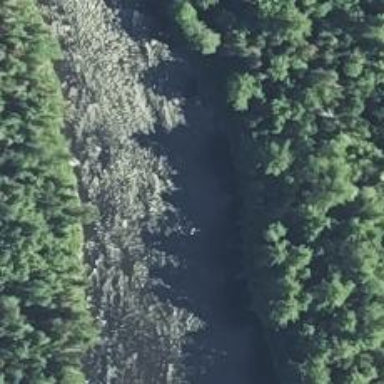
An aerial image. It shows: Rapids in the waterway.